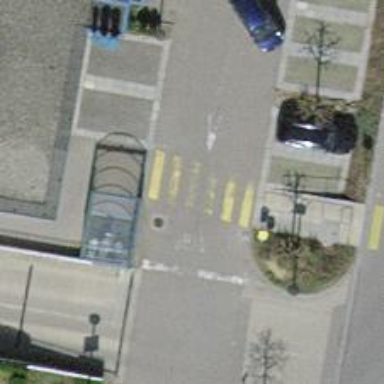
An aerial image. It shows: Uncontrolled road crossing.